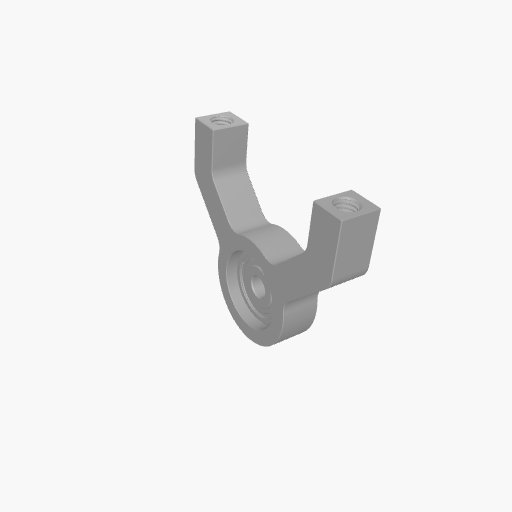
Part: Side1Post2PillowBlock4ID